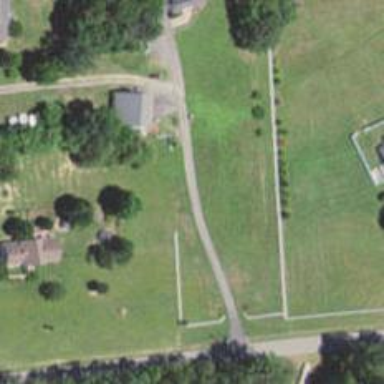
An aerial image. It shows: Driveway.